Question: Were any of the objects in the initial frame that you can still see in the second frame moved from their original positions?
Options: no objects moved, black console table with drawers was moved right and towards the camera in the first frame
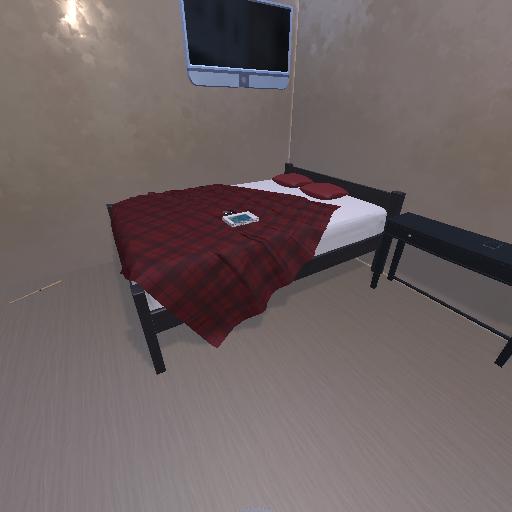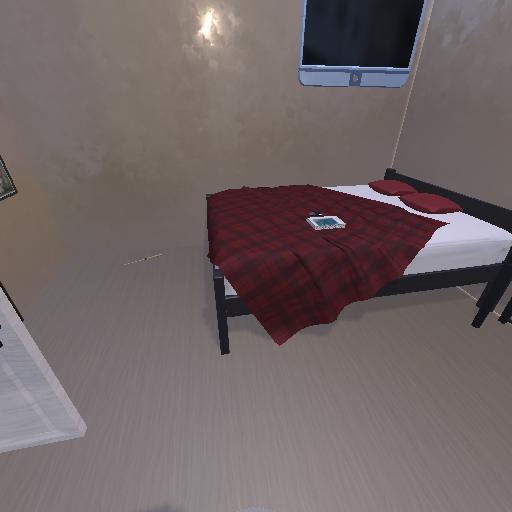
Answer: no objects moved